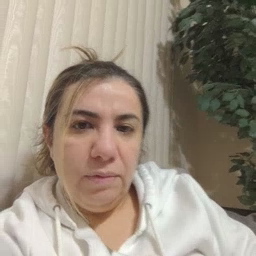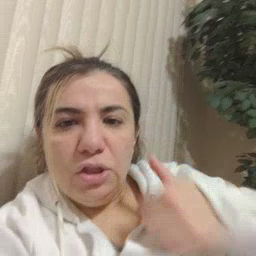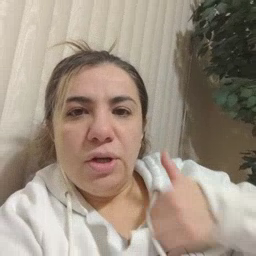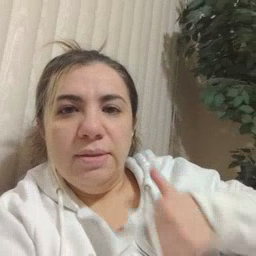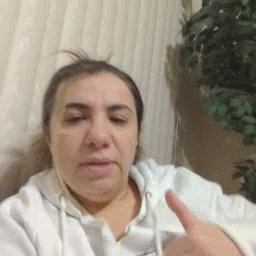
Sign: bath